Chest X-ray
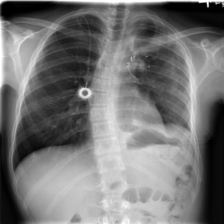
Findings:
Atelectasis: negative
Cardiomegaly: negative
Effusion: negative
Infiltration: negative
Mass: negative
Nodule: positive
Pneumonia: negative
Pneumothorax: negative
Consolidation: negative
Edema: negative
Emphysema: negative
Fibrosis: negative
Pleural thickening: negative
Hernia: negative